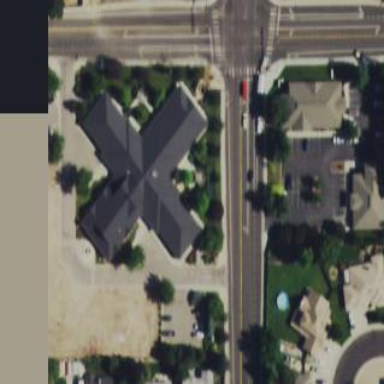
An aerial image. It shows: Nursing home.